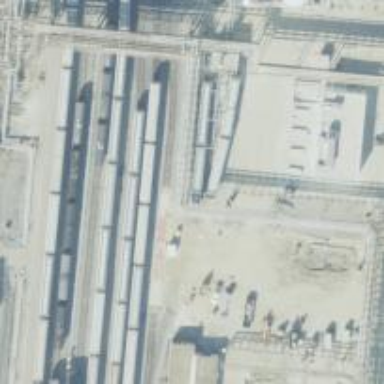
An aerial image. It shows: Rail spur service.